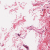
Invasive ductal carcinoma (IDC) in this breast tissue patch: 0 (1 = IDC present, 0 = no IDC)